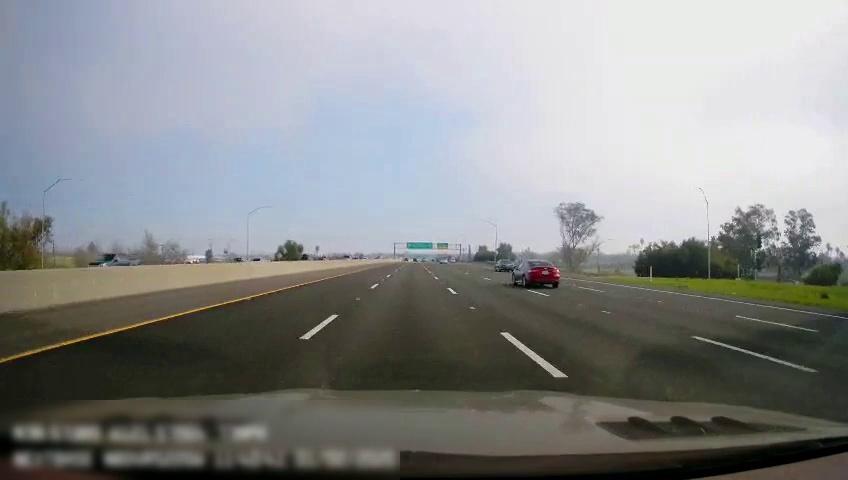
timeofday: Day
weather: Sunny
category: Vehicles | Truck
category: Drivable Space
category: Vehicles | Car
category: Vehicles | Car
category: Lanes | Current Lane
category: Lanes | Current Lane
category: Lanes | Current Lane
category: Lanes | Alternate Lane
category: Lanes | Alternate Lane
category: Lanes | Alternate Lane
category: Traffic | Signs
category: Traffic | Signs